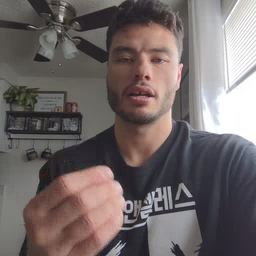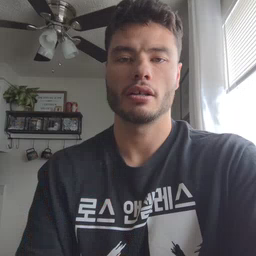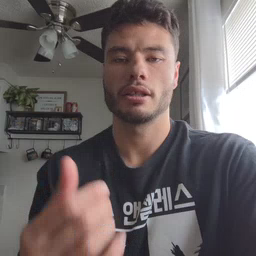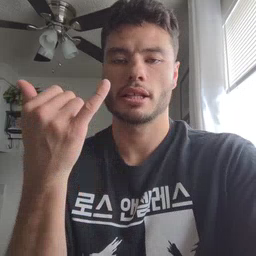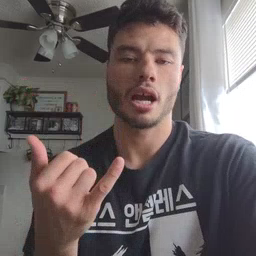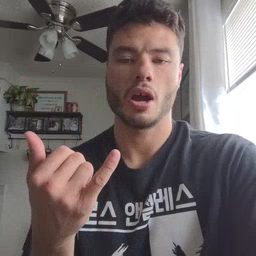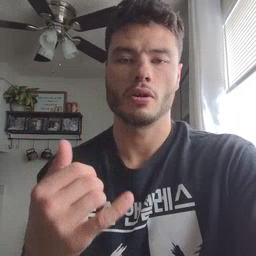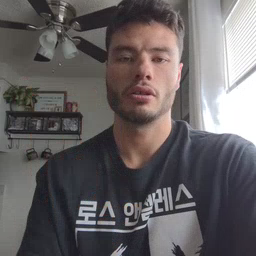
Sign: now